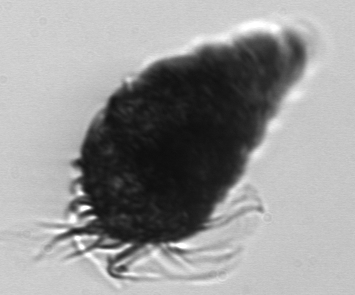
Label: Laboea_strobila